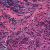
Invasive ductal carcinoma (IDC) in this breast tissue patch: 0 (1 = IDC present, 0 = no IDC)